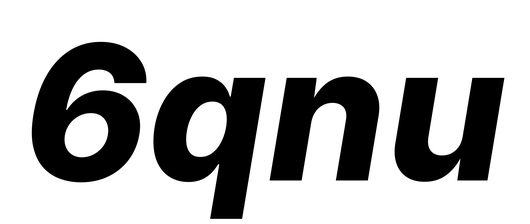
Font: Inter-Italic_ExtraBold_Italic